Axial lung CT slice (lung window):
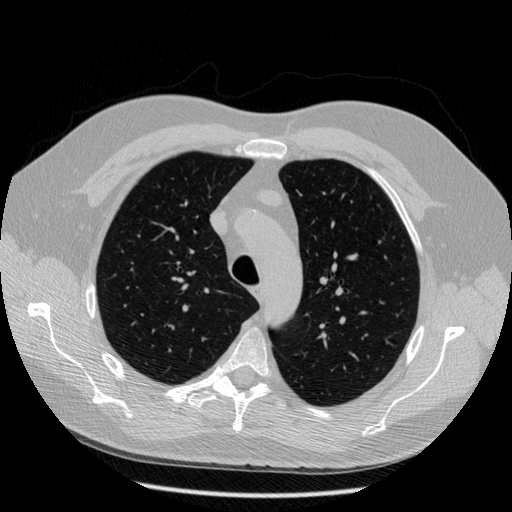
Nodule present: no